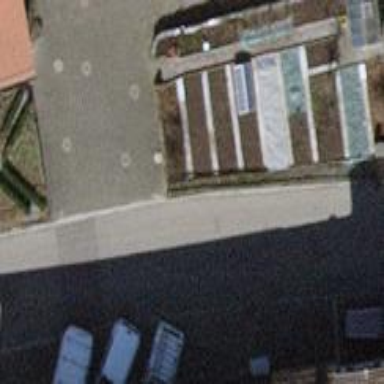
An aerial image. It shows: Garden that is leisure land.